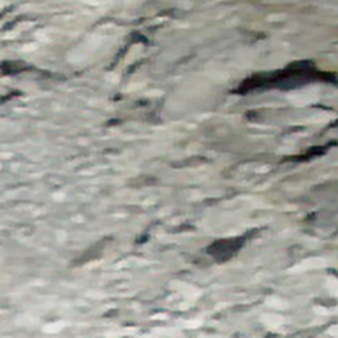
Label: other